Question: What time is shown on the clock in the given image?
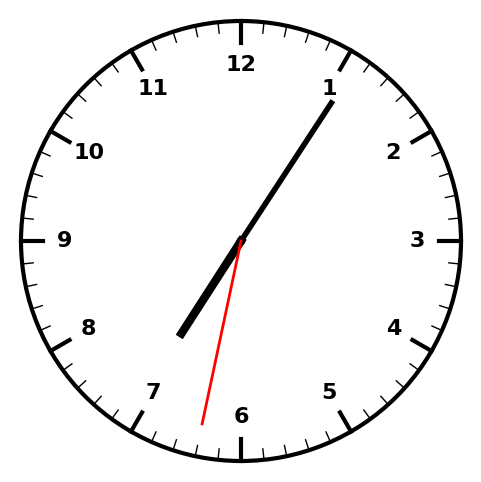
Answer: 07:05:32